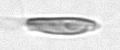
Label: Chrysochromulina